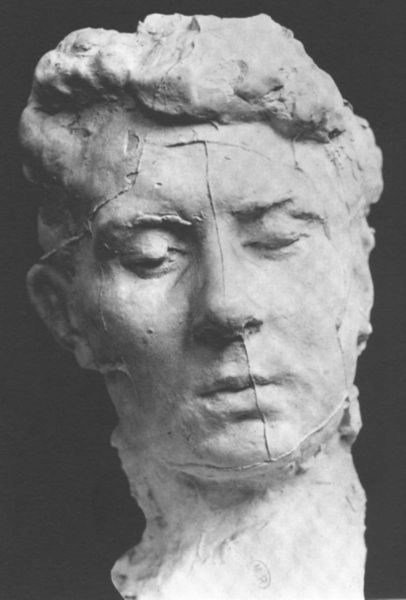
Titel: Rose Beuret
Künstler: Auguste Rodin
Schlagwörter: kopf, weiß, frau, haar, mund, nase, ohr, schwarz, jung, augen, gesicht, tot, hals, auge, haare, frontal, kinn, locken, ohren, seitlich, risse, brauen, streifen, plastik, augenbraue, still, naht, maske, linie, gips, tolle, totenmaske, scherben, dreidimensional, teile, sterbemaske, scherbe, alte aufnahme